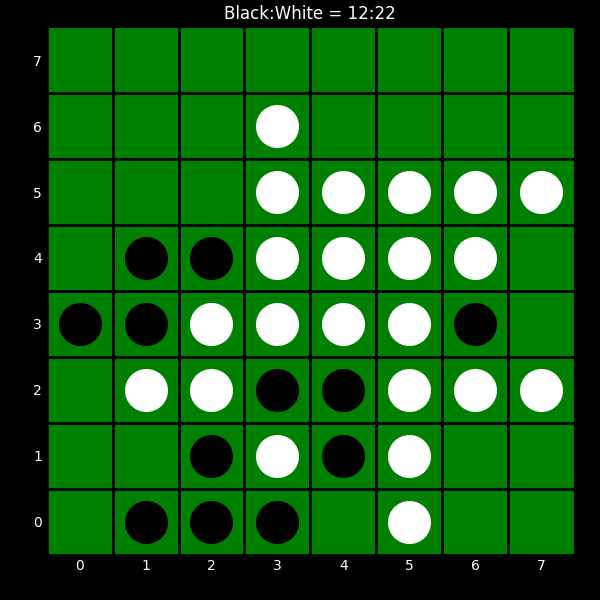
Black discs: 12
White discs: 22